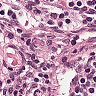
Metastatic tissue present: no